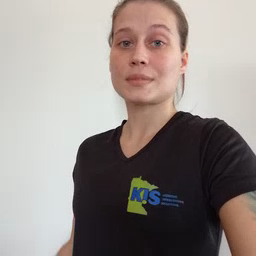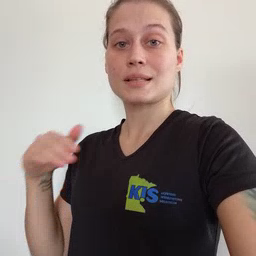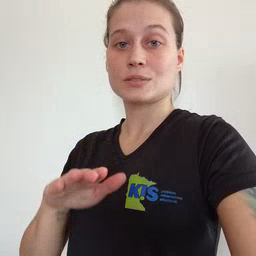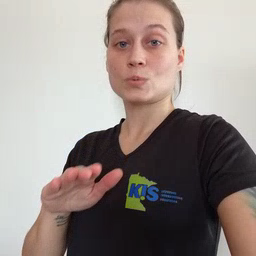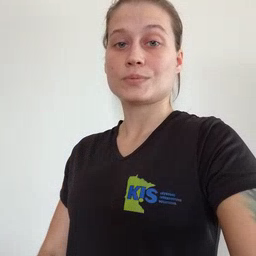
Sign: into